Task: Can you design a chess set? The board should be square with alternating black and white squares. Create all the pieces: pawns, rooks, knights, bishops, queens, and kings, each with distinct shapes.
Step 3806:
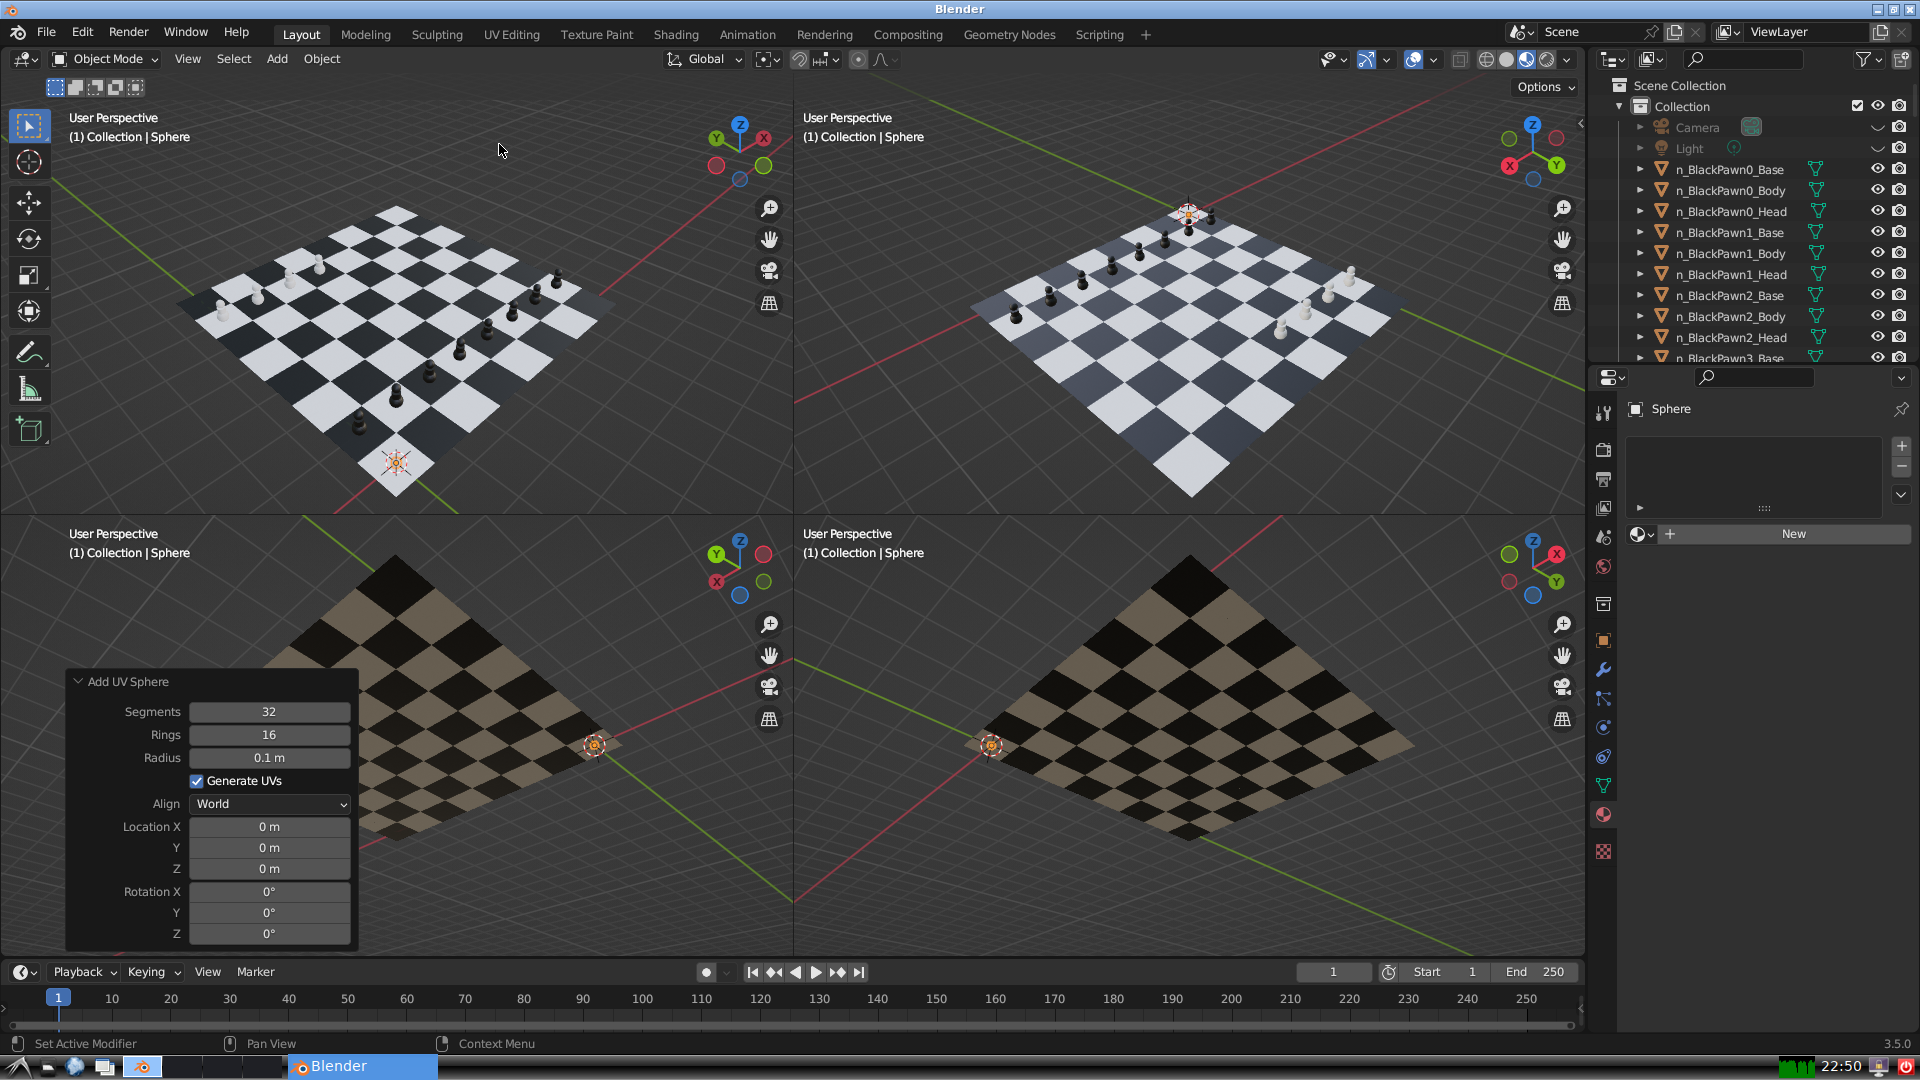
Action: {"mouse_move": [270, 758]}